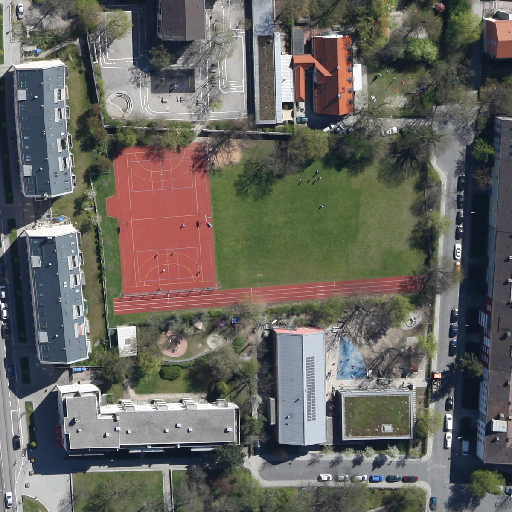
Referring expression: paved road along with tree